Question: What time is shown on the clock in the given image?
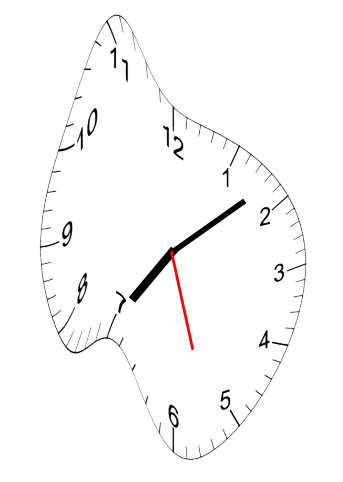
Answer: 07:08:27